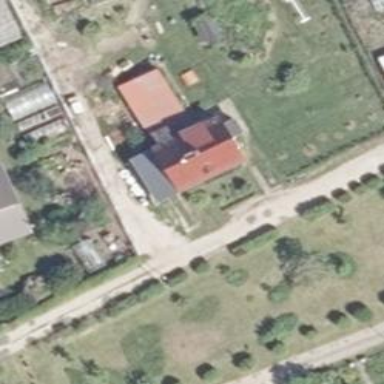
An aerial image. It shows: Simple and straightforward house.